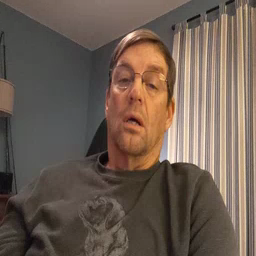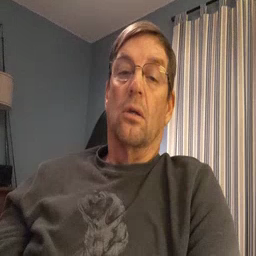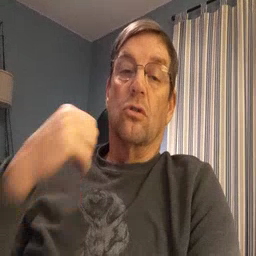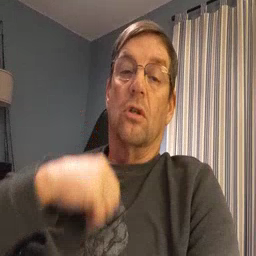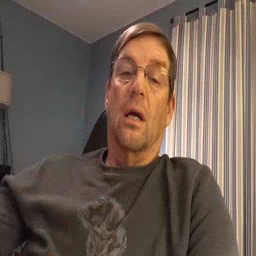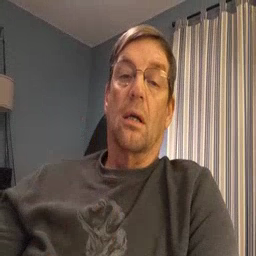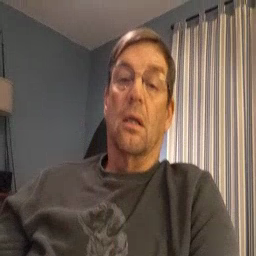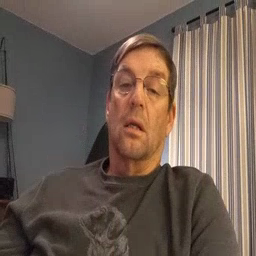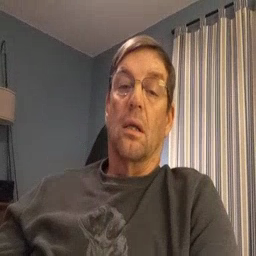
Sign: jacket